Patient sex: F
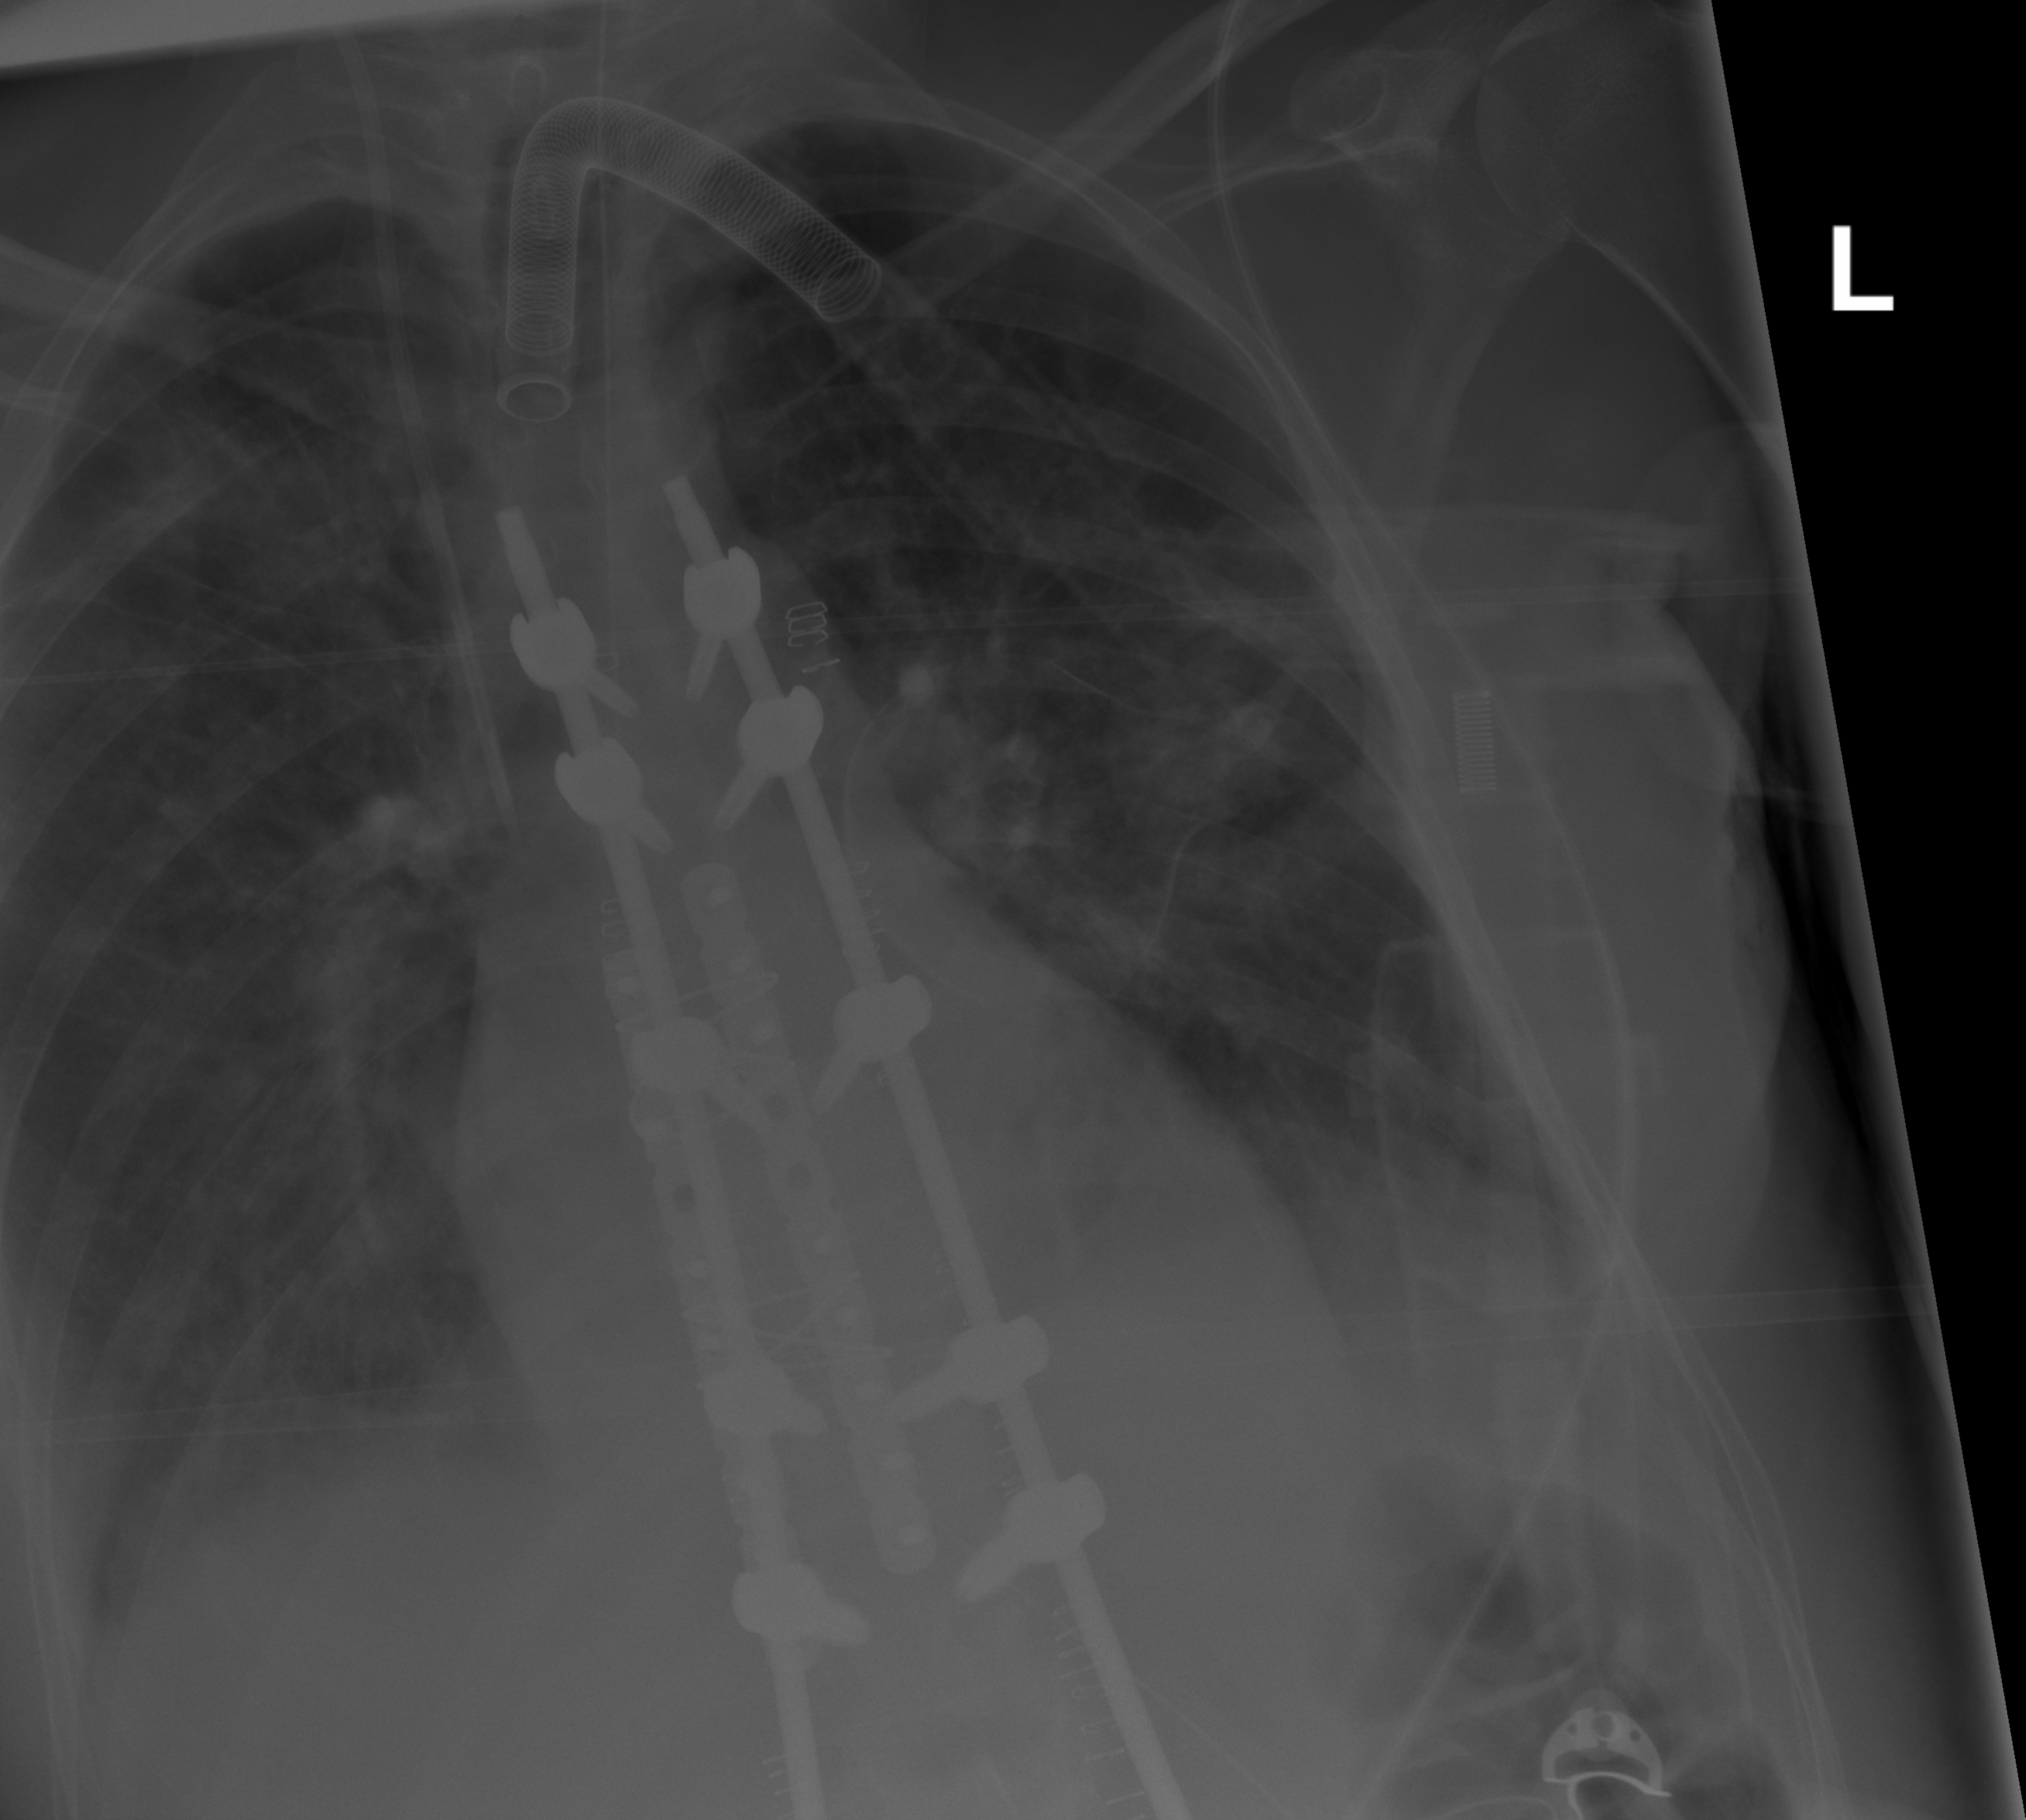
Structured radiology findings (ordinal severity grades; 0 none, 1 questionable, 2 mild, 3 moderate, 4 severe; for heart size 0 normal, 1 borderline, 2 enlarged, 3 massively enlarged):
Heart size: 0
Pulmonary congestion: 0
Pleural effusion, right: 2
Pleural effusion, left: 2
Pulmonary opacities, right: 2
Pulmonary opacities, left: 0
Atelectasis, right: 2
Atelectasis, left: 2